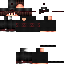
A male human skin with dark skin, wearing brown long hair dressed in a black hoodie and black pants, featuring a closed mouth.